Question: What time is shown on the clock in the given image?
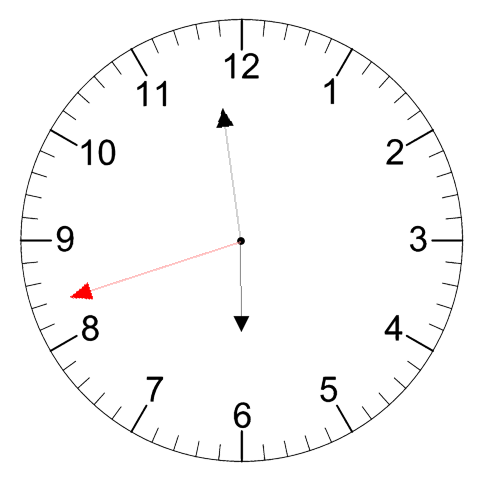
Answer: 05:58:42